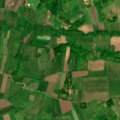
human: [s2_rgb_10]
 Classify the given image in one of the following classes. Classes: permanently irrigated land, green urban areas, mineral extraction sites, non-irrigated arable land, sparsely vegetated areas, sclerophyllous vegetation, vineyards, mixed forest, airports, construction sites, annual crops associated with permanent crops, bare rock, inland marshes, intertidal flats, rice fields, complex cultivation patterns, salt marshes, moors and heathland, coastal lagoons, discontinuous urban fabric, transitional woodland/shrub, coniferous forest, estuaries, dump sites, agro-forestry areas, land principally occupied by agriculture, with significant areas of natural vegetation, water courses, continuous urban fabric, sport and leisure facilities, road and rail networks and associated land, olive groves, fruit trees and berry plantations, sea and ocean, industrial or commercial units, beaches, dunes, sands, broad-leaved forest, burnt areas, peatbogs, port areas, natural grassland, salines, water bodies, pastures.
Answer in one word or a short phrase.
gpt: complex cultivation patterns, land principally occupied by agriculture, with significant areas of natural vegetation, broad-leaved forest